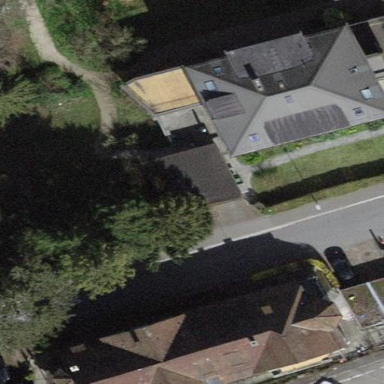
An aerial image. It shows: Building with tiled roof.